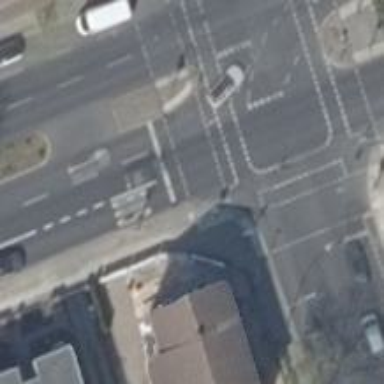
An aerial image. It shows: Road with traffic signals.